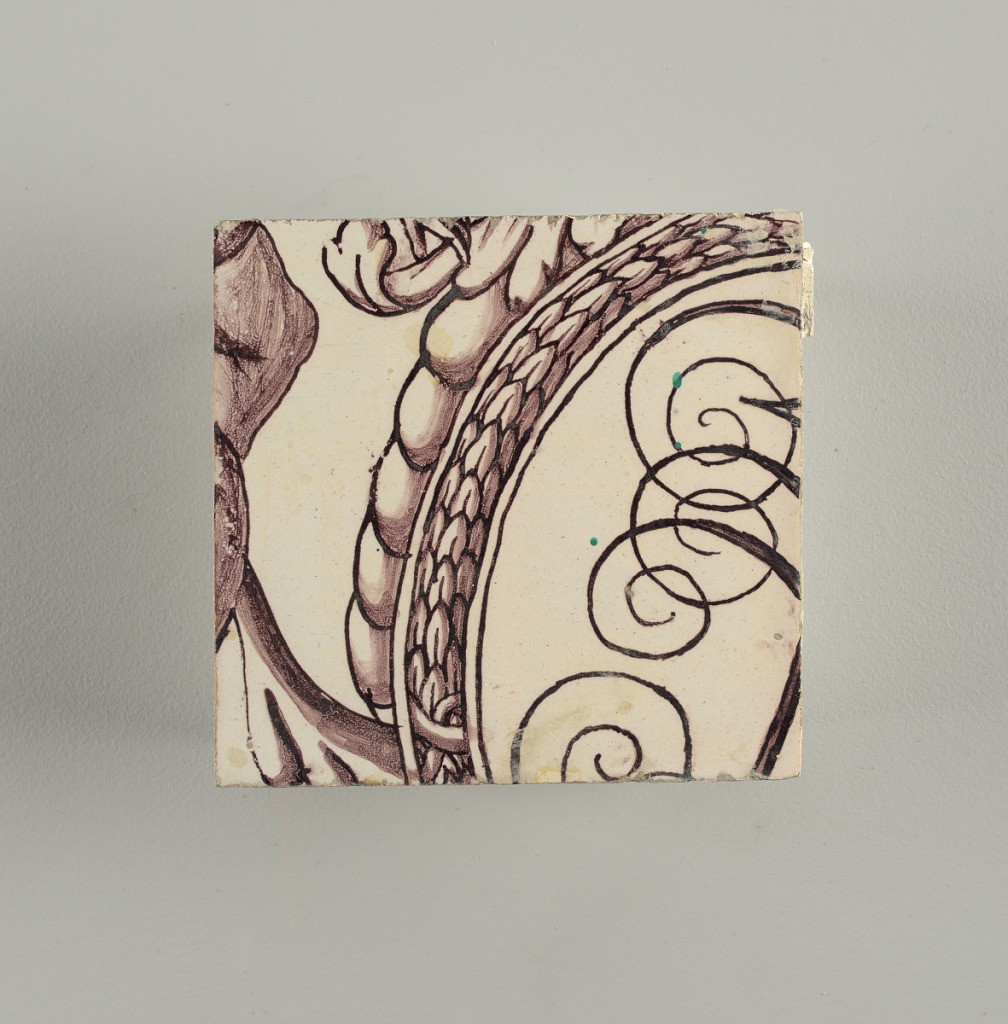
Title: Panel
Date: ca. 1725
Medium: Tin-glazed earthenware, underglaze manganese decoration
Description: Tile from upright rectangular panel of tiles; dark purple (manganese) on white ground showing arched framework; oval cartouche bearing double monogram (probably Lubert Adolf Torck), supported by pair of nude amors; pair of small amors holding crown above, borne by pair of female terms; surrounded by leafscrolls and foliations, with pair of flower-filled urns; top center, lunetted amor's head pendented with rosetted lattice cartouche.

To be used in Rozendaal Castel. Intended to be viewed inset into a wall- indicated by the inclusion of a trompe-l'oeil marbleized edge that surrounds three sides of the panel.